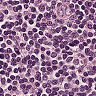
Metastatic tissue present: no